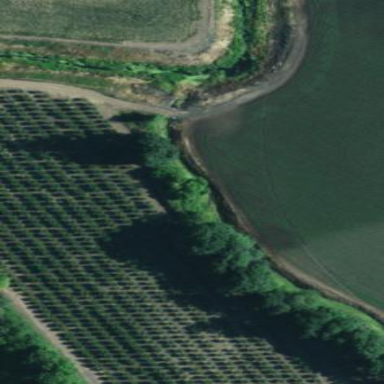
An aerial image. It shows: Orchard.